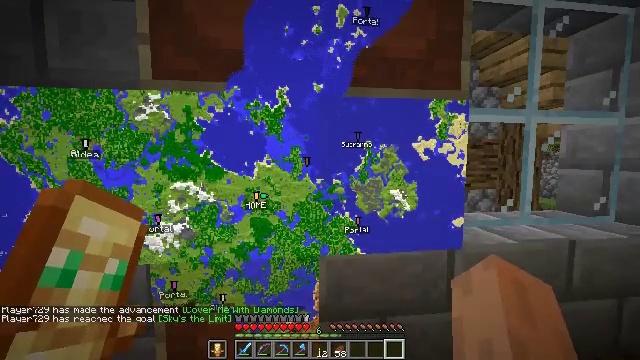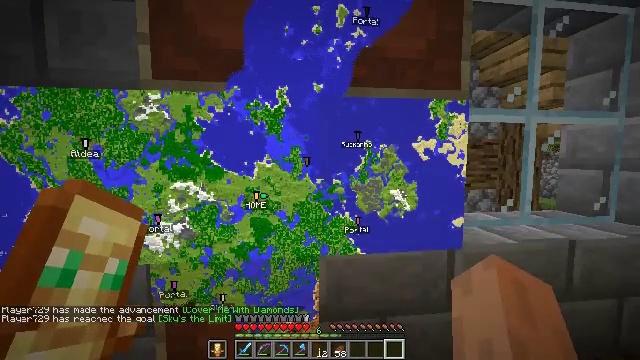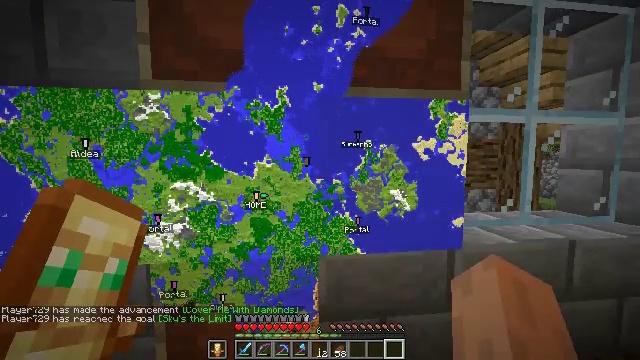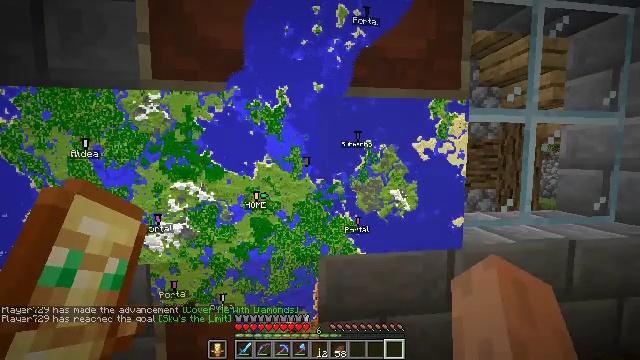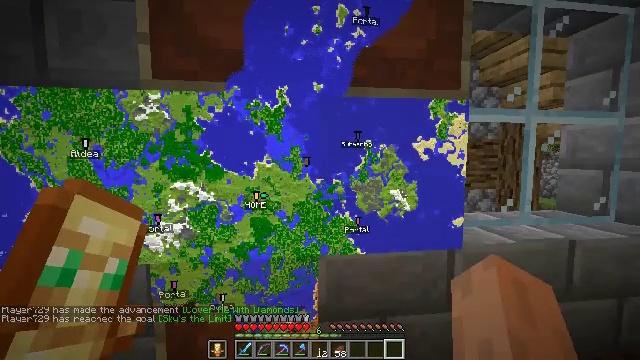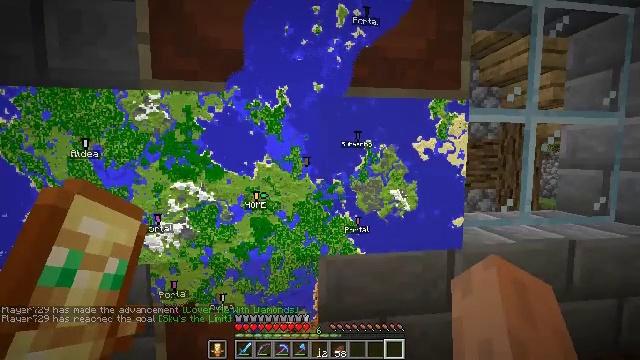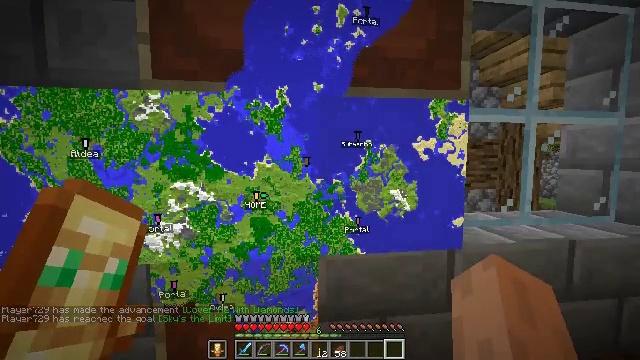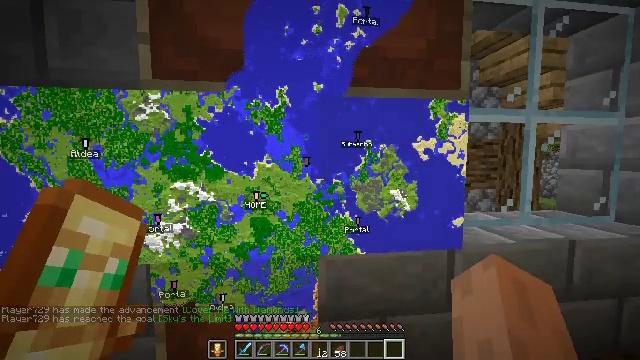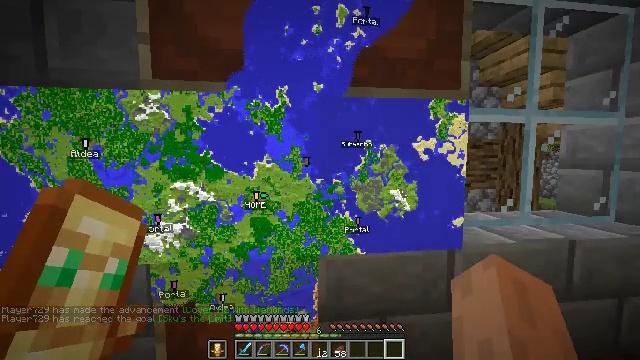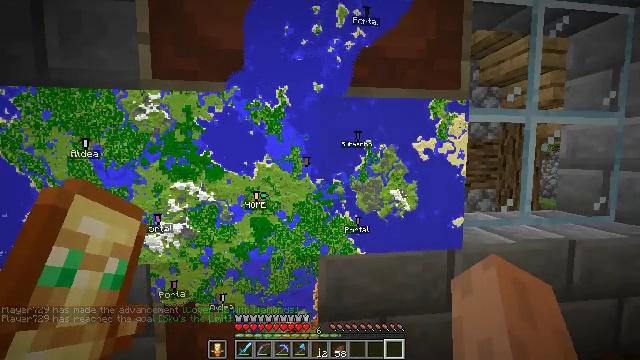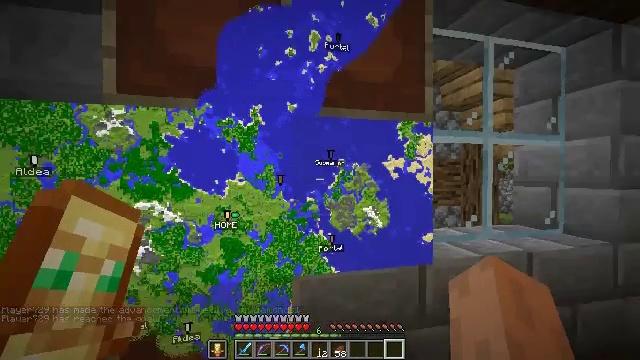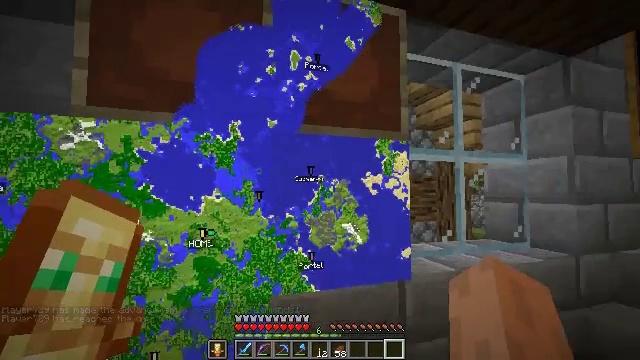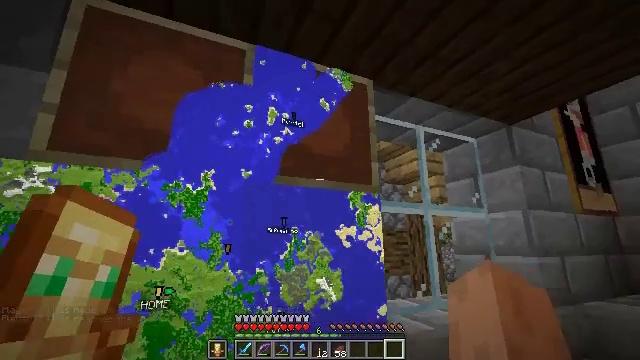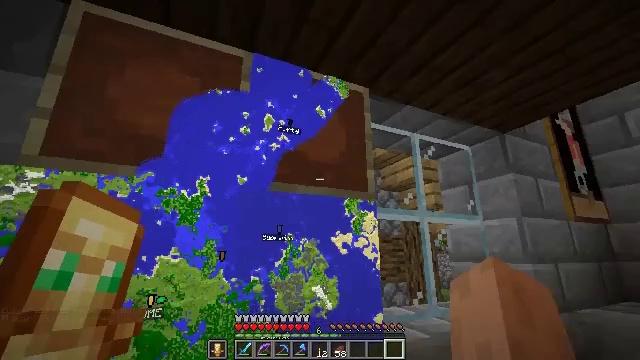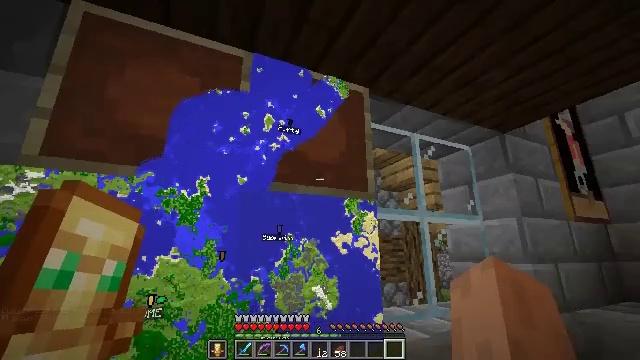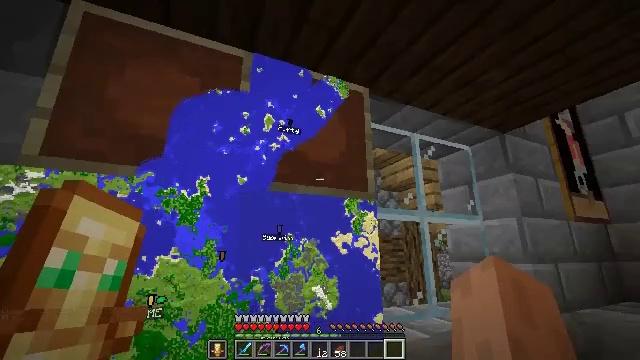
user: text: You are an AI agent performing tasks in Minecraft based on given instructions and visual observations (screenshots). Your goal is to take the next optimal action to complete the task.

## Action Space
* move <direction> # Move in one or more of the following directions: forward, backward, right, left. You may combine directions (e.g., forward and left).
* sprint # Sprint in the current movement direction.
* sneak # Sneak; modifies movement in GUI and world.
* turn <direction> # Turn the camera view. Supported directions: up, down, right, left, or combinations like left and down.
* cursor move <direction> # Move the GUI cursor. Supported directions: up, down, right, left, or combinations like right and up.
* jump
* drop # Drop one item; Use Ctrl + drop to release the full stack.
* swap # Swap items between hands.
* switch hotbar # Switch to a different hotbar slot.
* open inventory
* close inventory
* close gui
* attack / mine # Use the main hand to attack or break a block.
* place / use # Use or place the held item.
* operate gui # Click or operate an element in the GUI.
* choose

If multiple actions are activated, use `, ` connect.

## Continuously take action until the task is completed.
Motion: motion action
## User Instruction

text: craft item air
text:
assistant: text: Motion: no_op
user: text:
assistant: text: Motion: no_op
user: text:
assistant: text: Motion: no_op
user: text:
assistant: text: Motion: no_op
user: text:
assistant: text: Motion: no_op
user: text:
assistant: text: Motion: no_op
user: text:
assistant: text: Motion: no_op
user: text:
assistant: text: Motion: no_op
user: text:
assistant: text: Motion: no_op
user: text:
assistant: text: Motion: turn right and up
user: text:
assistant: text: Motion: turn right and up
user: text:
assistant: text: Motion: turn right and up
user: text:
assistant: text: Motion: turn up
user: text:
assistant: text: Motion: no_op
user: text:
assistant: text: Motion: no_op
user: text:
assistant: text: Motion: no_op
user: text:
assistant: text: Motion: no_op
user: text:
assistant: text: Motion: no_op
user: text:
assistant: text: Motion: turn left and down
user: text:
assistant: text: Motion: turn left and down
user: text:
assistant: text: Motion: turn left and down
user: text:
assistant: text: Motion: no_op
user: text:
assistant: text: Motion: turn left and up
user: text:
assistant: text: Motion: turn left
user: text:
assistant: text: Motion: no_op
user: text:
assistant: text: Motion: attack / mine
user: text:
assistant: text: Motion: attack / mine
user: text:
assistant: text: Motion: attack / mine
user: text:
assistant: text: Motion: attack / mine
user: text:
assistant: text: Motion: attack / mine